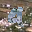
Label: 4